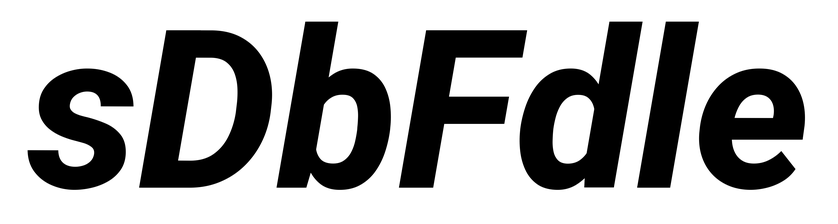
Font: Roboto-Italic_ExtraBold_Italic